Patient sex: M
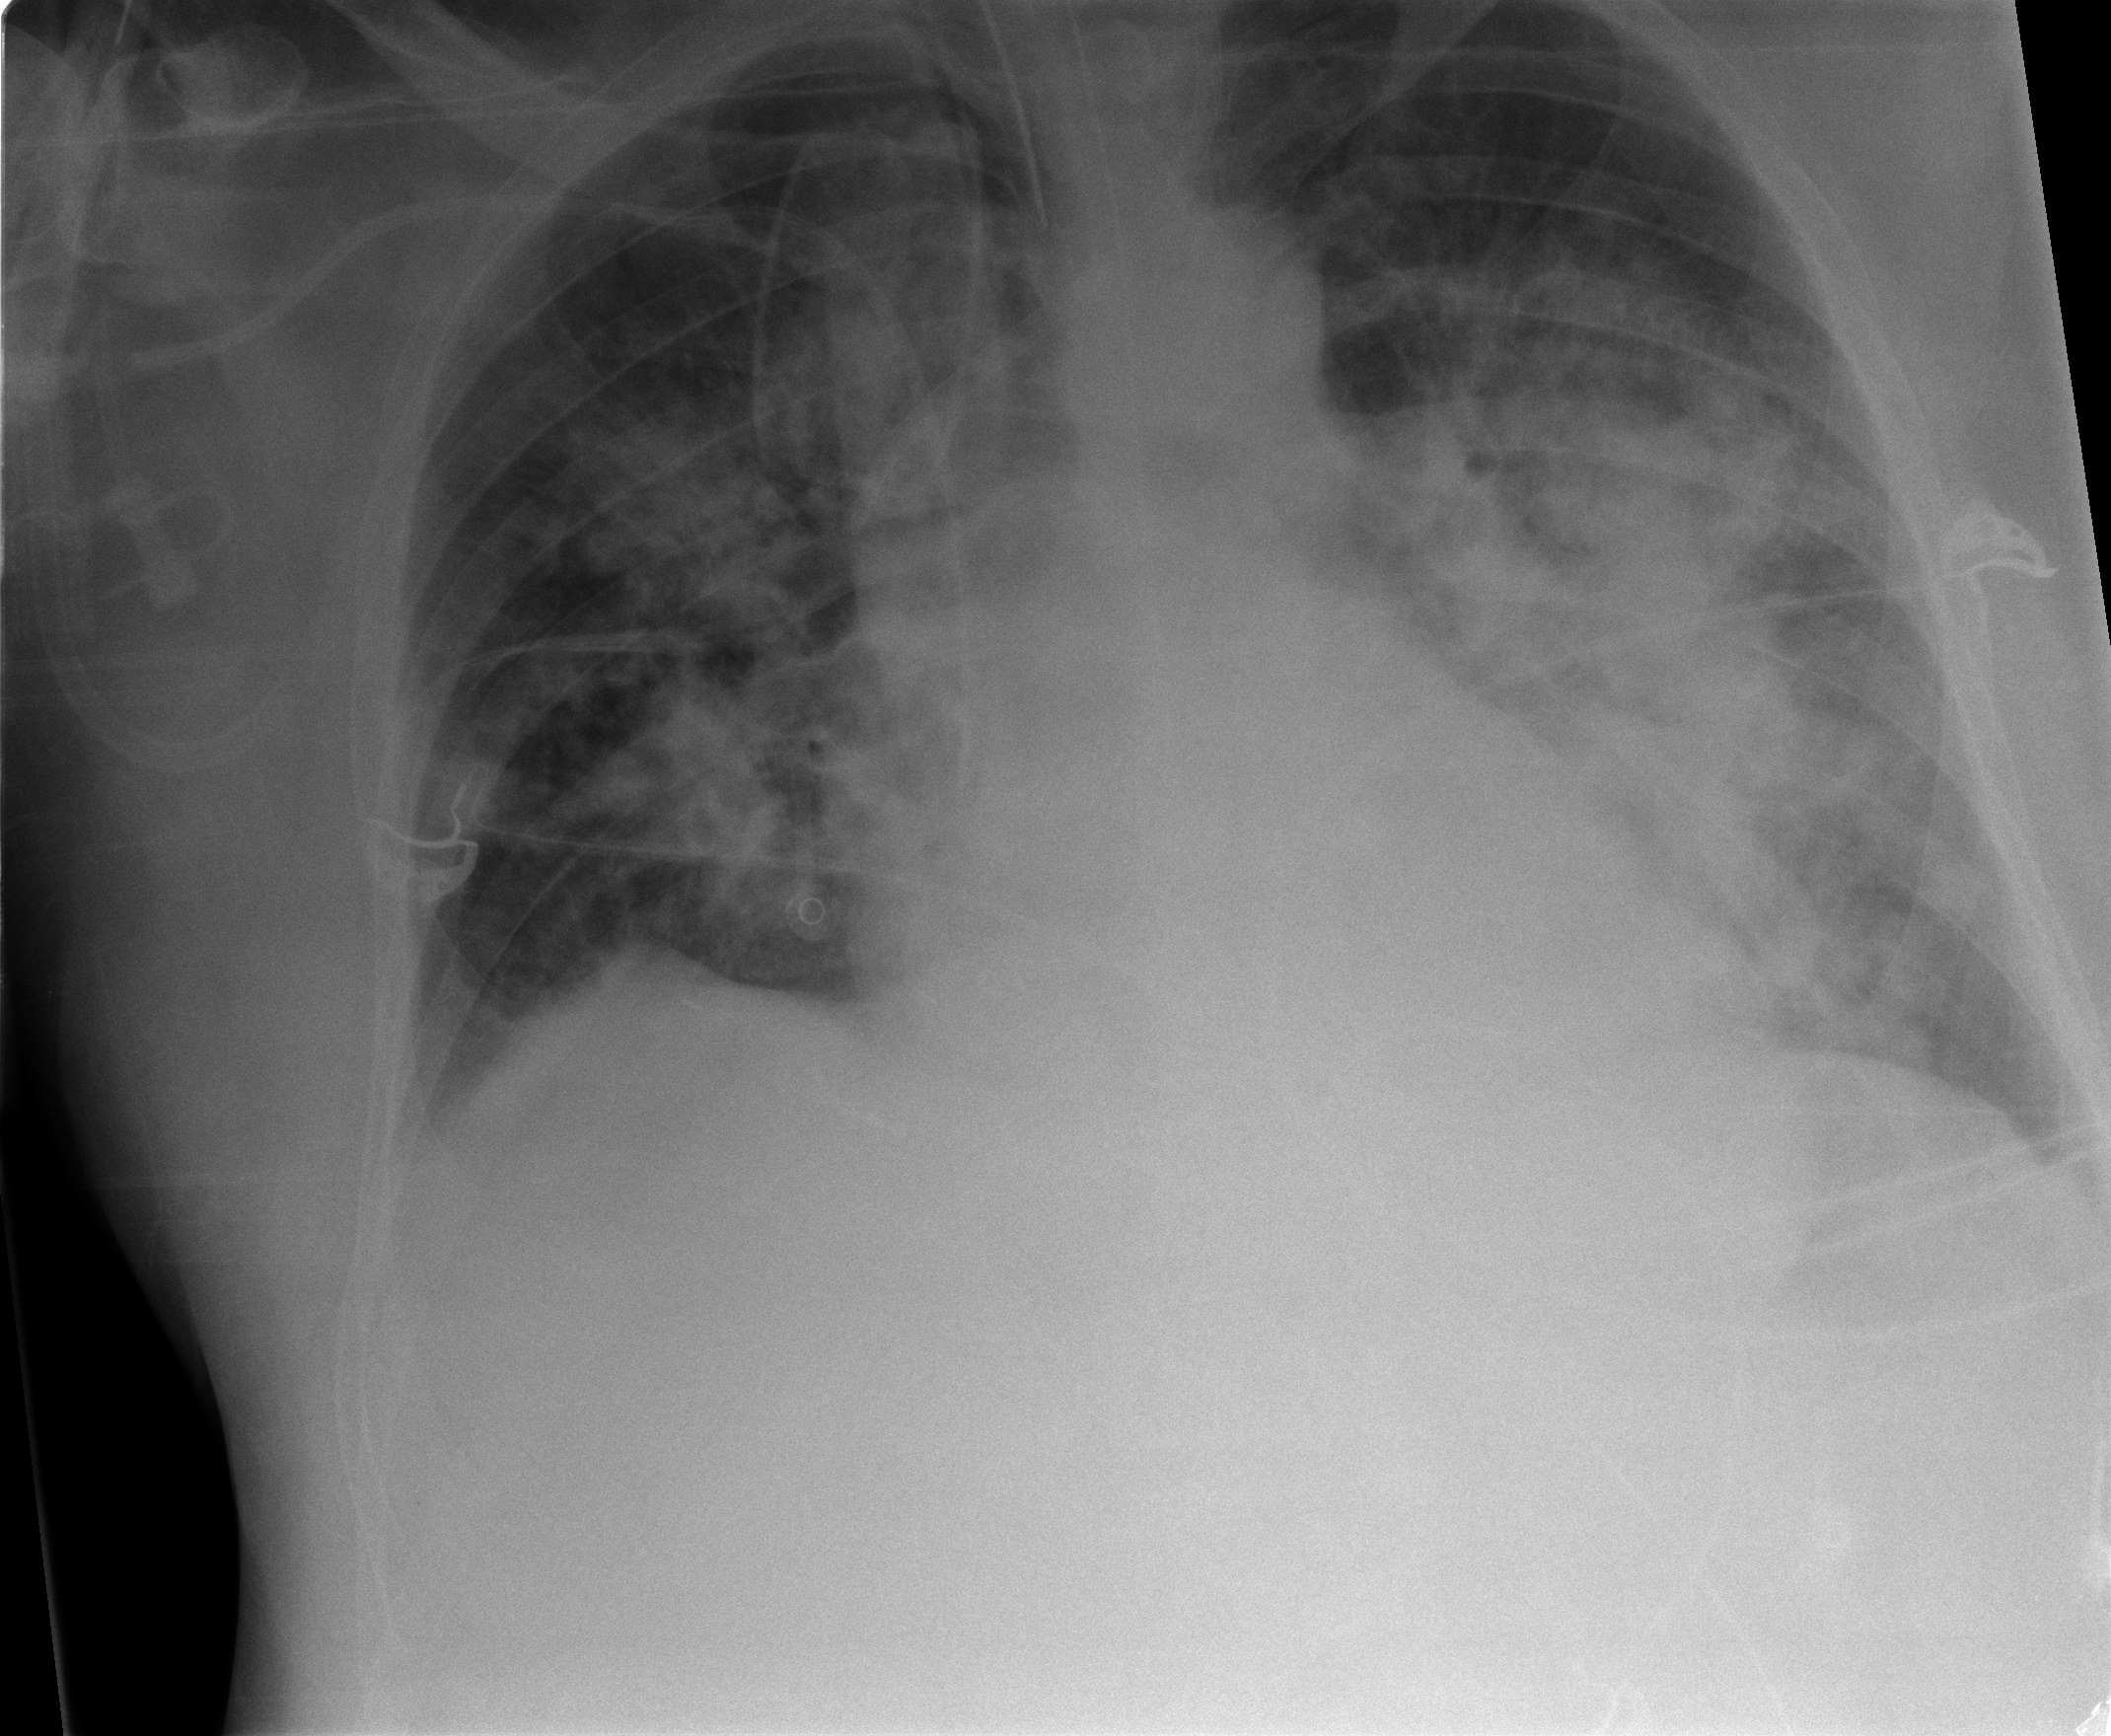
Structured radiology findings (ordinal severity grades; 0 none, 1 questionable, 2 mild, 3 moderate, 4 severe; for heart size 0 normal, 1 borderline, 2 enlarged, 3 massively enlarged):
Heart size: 0
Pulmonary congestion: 0
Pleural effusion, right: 2
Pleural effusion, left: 2
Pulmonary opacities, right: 3
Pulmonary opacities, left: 4
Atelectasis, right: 3
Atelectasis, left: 3